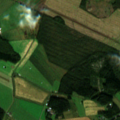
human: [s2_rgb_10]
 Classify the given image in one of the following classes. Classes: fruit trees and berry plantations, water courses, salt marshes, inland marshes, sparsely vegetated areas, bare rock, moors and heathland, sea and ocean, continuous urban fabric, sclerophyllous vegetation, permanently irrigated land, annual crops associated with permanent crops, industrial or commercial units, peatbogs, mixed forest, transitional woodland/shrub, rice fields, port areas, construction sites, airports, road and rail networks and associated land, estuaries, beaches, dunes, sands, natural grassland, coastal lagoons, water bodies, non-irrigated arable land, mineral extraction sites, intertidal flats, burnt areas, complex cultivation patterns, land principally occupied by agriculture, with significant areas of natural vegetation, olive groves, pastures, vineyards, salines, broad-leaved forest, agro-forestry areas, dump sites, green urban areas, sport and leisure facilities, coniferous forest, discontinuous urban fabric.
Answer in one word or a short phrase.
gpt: non-irrigated arable land, land principally occupied by agriculture, with significant areas of natural vegetation, coniferous forest, mixed forest